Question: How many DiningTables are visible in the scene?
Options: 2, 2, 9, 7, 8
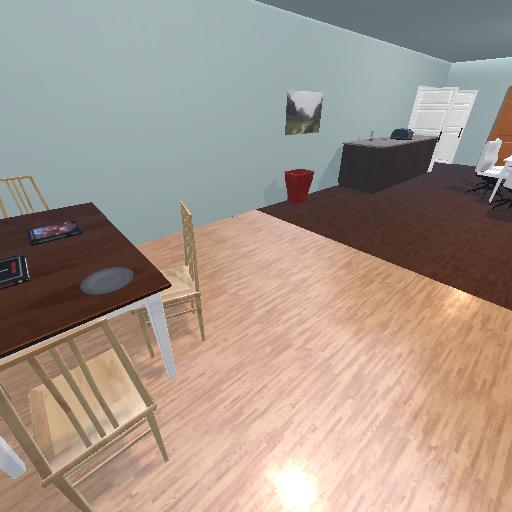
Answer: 2